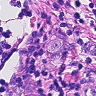
Metastatic tissue present: yes